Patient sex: F
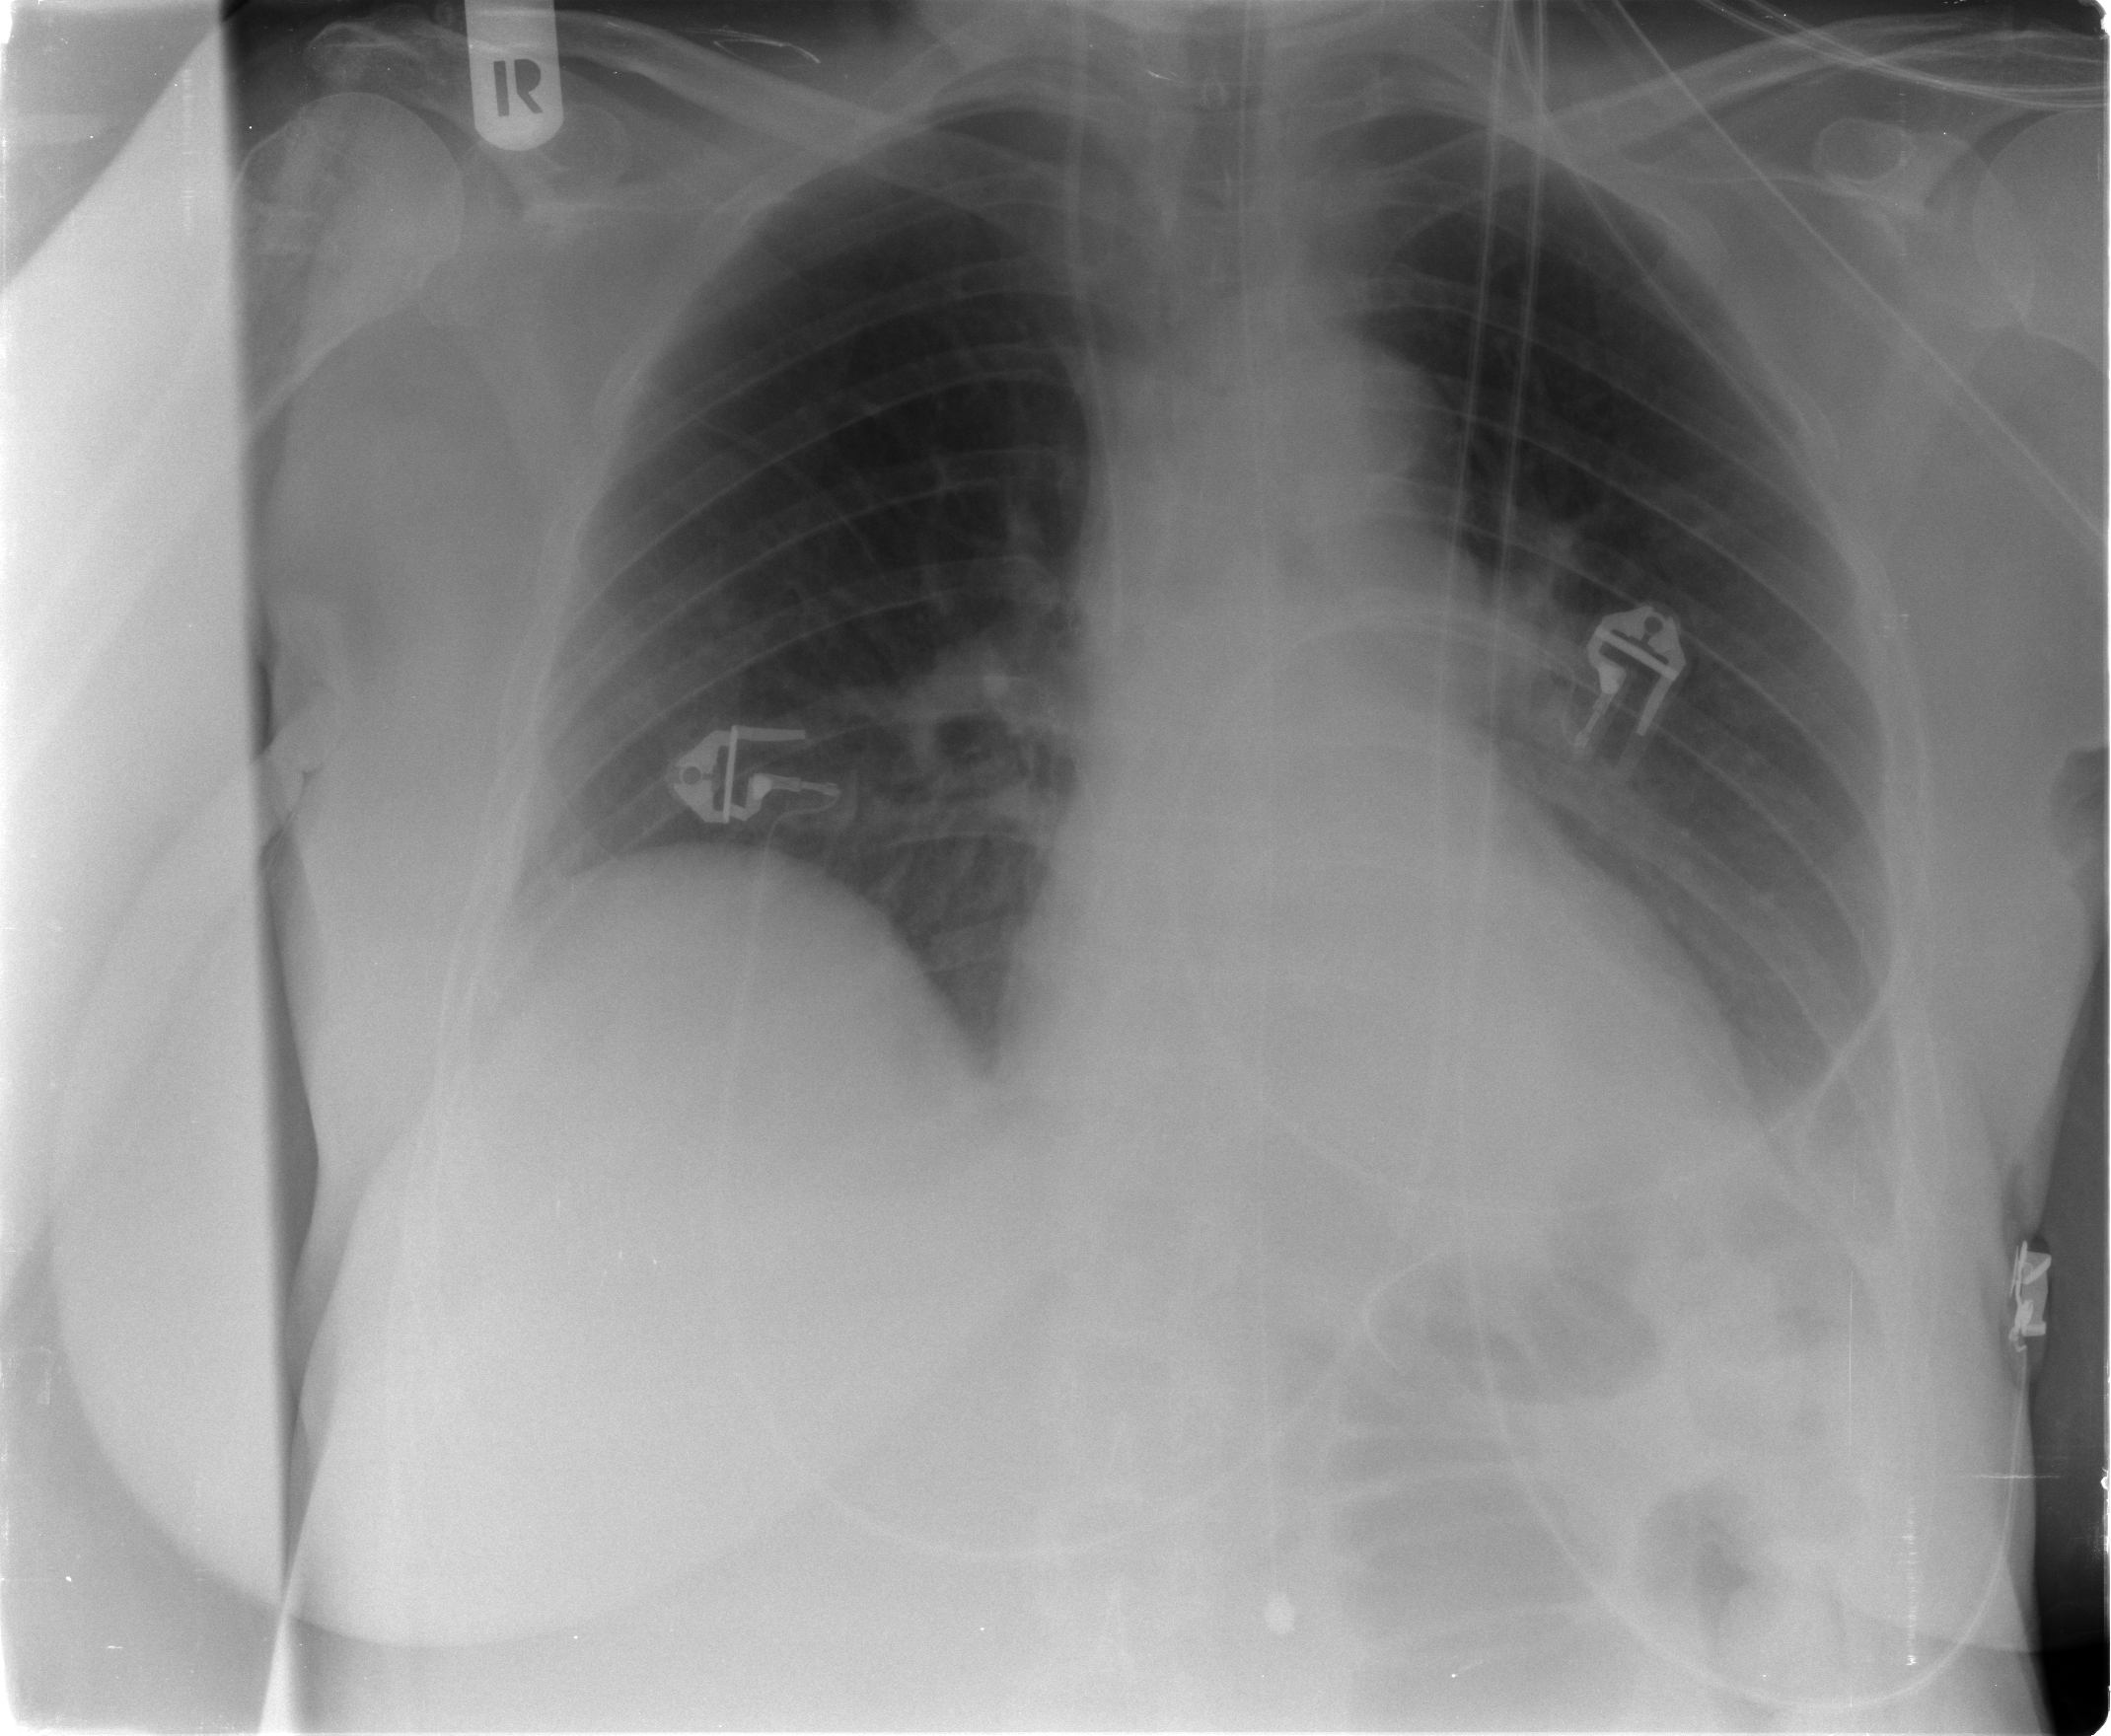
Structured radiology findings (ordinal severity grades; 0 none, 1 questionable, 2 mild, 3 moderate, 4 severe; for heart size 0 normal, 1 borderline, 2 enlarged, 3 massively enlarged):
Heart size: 0
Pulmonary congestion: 0
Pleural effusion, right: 0
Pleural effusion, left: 2
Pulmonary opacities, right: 0
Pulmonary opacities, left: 0
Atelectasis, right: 0
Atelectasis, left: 0